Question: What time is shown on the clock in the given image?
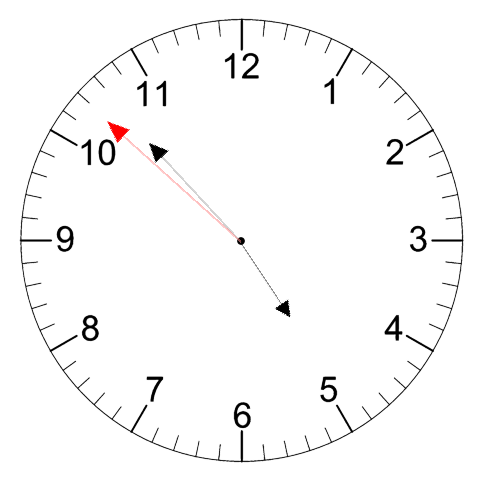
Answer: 04:52:52